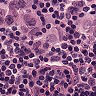
Metastatic tissue present: yes